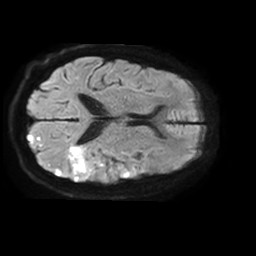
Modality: TRACE
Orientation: axial
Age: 53
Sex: male
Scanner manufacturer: philips
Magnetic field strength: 1.5 T
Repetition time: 3.481 s
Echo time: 0.07039 s